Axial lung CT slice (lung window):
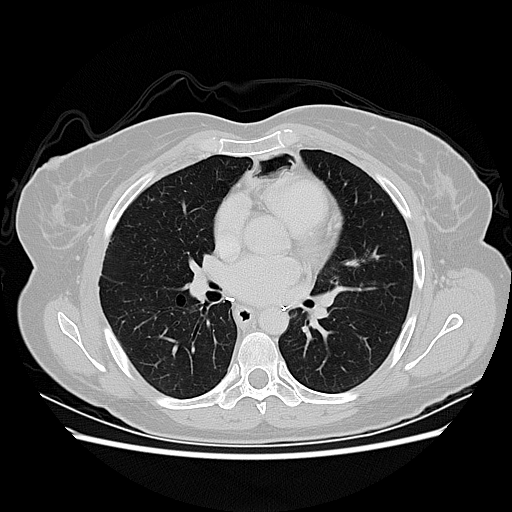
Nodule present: no